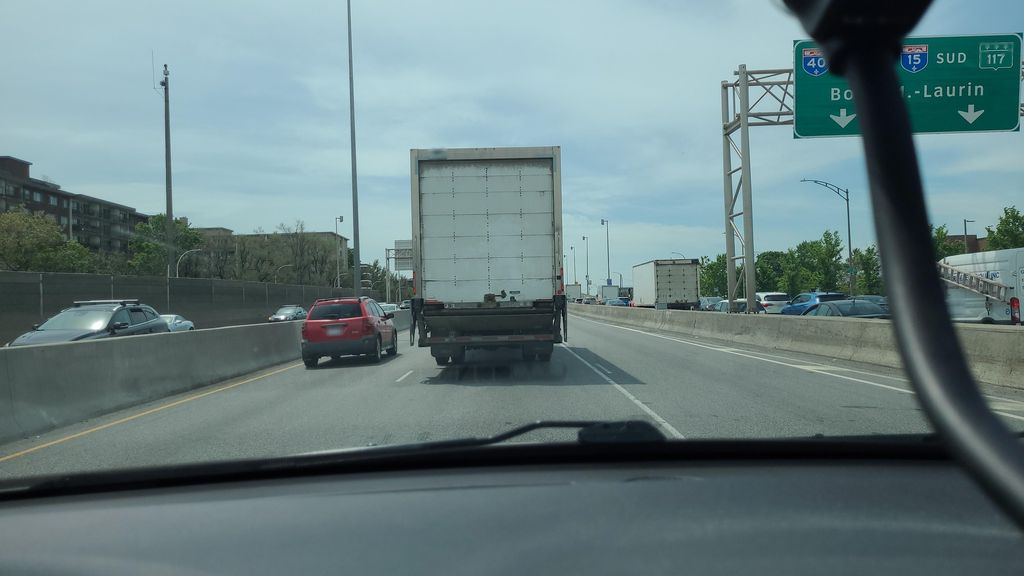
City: montreal